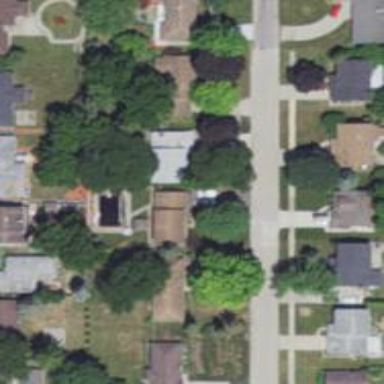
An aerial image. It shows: Driveway.